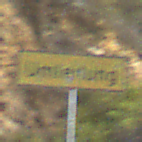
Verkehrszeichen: Umleitungsankuendigung
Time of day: MorningAfternoon
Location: Outdoor (RoadRail)
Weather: PartlyCloudy
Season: NotSpecified
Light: Natural